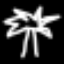
Label: palm tree